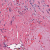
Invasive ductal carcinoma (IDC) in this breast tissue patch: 1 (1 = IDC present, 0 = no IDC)